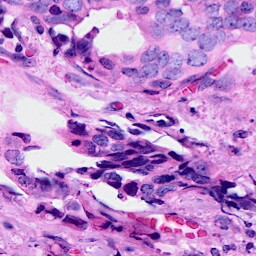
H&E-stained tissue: Breast